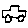
Label: car